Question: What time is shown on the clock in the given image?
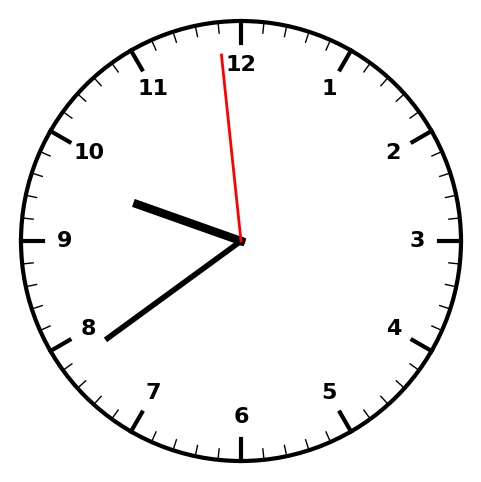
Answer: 09:38:59